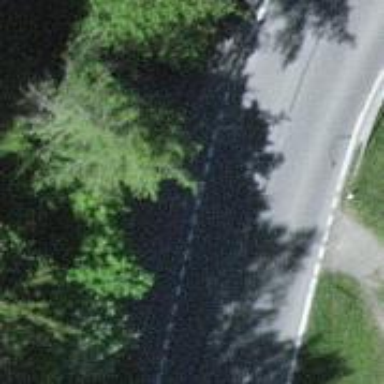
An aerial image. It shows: Asphalt road classified as primary highway.